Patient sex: M
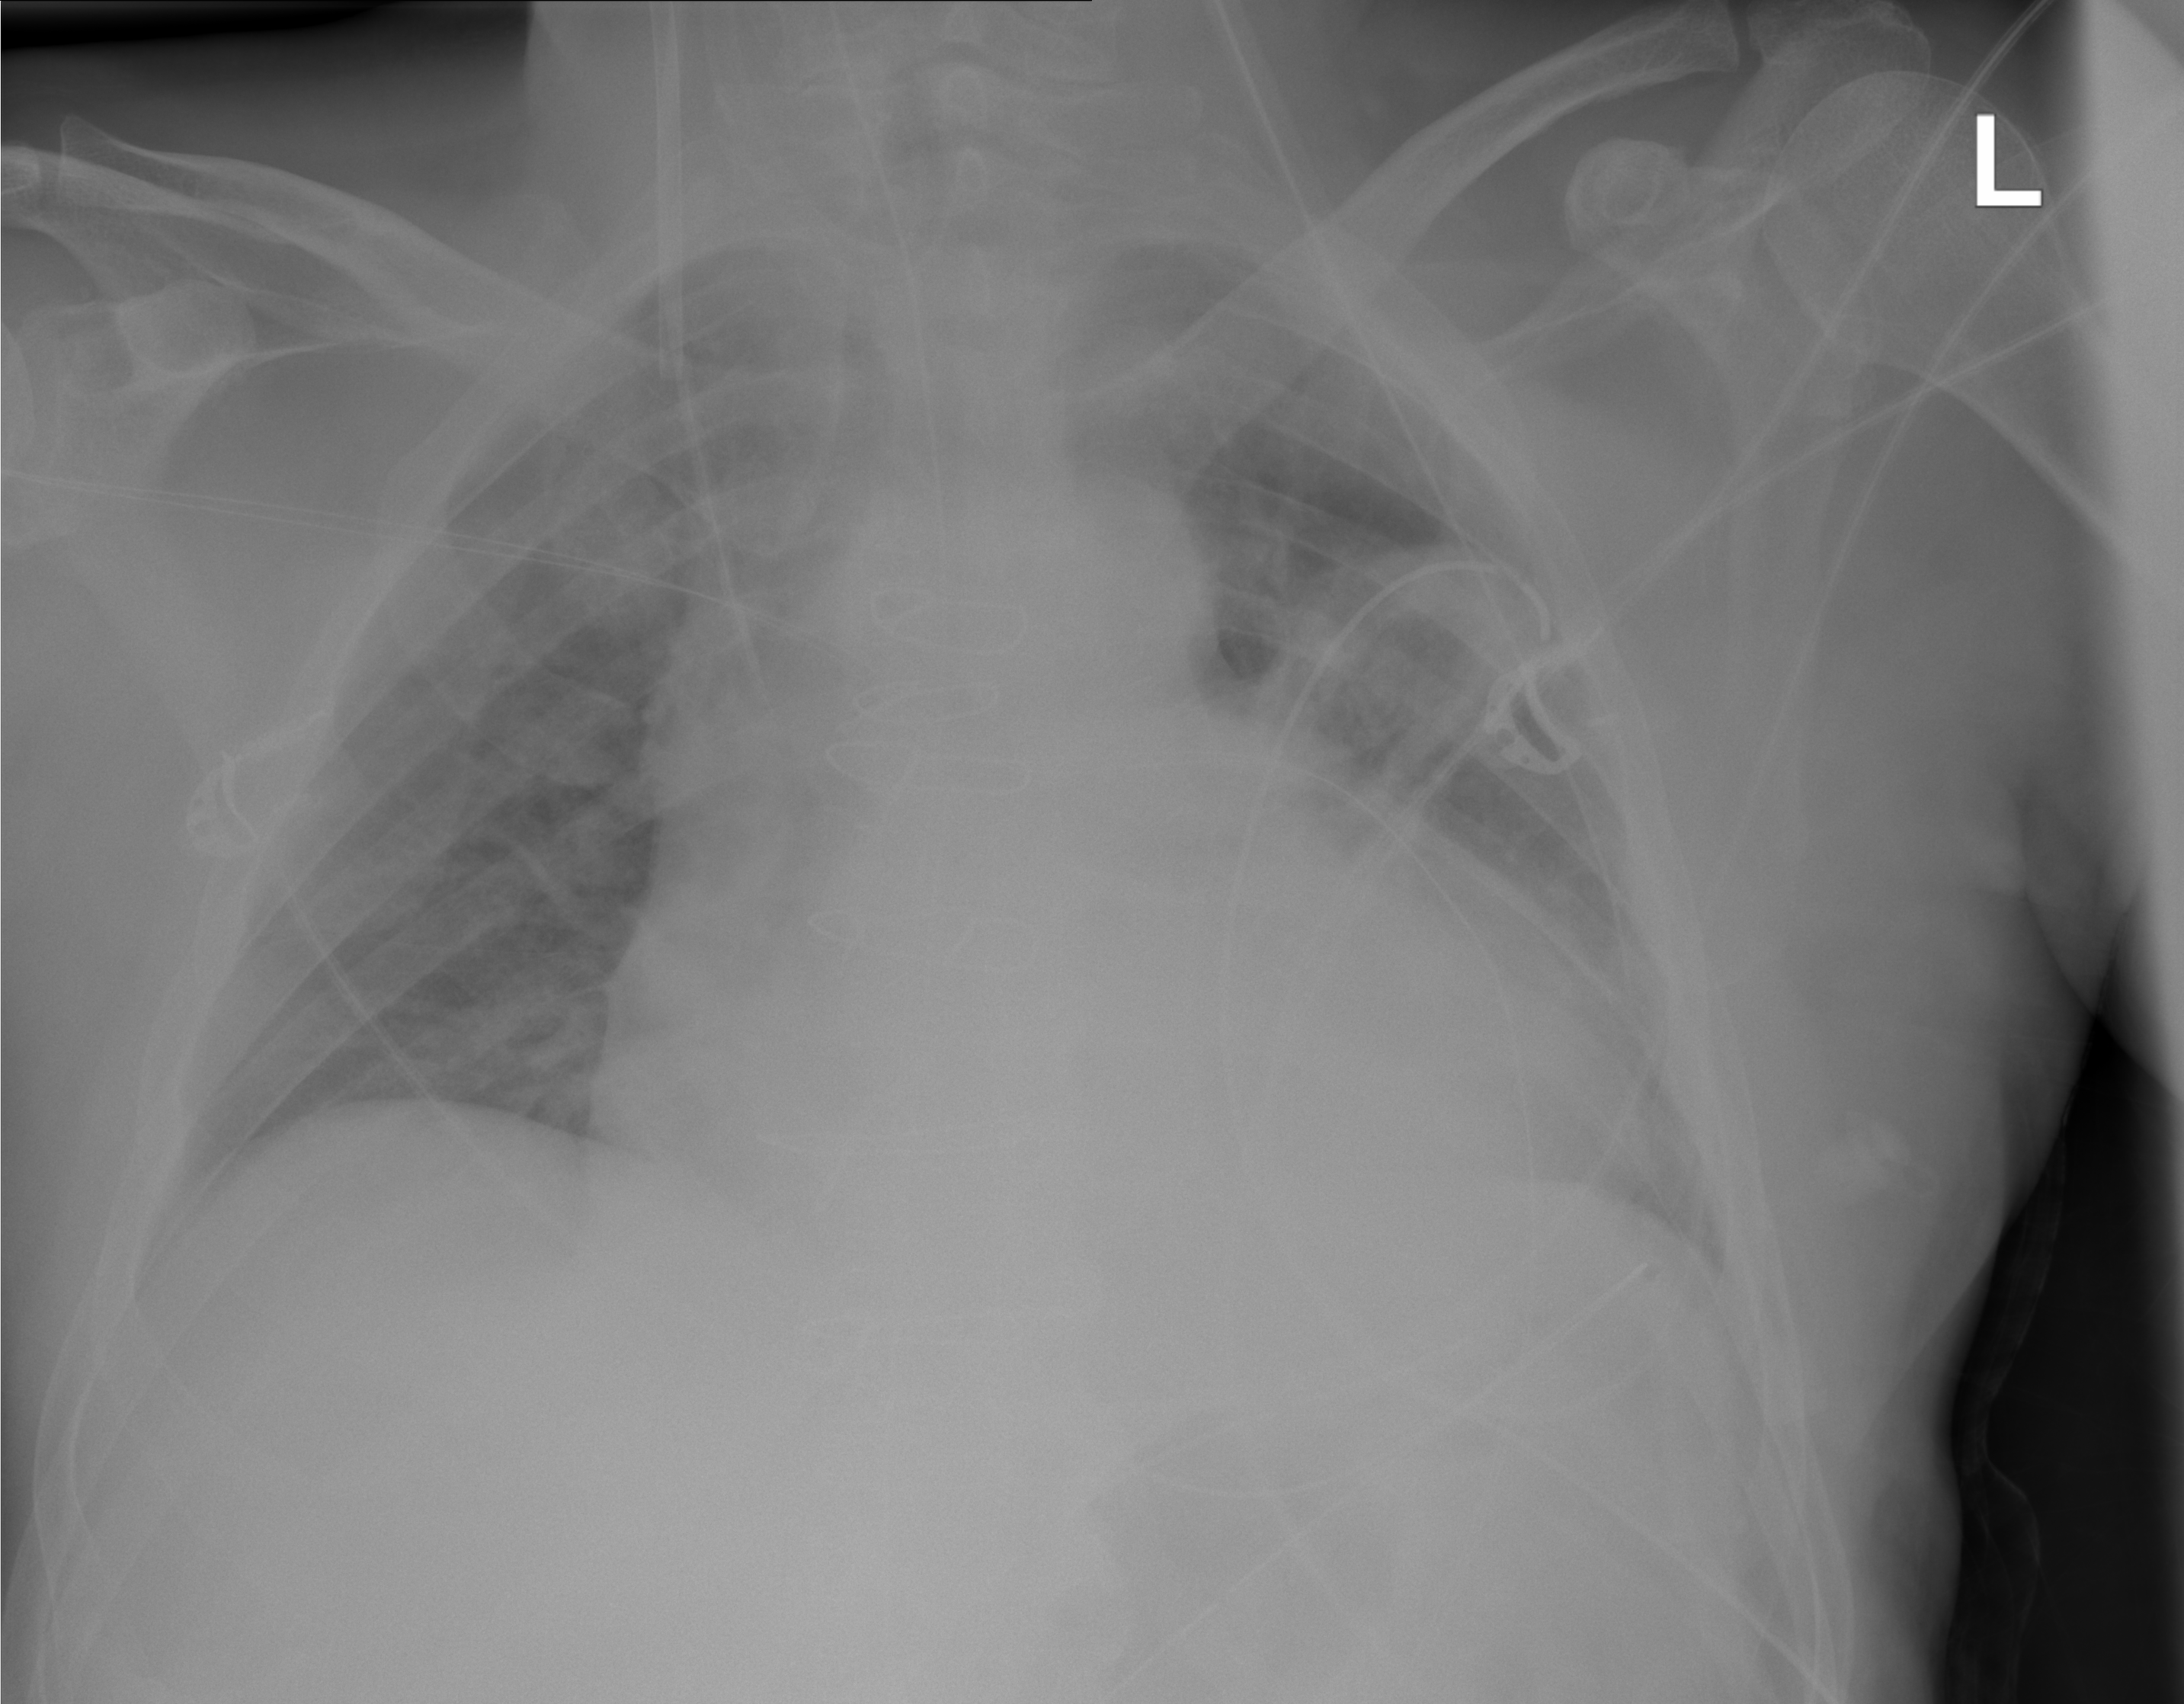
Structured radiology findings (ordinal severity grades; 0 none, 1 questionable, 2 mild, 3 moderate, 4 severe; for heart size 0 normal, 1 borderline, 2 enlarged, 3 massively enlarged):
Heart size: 2
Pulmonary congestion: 2
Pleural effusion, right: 0
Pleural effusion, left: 2
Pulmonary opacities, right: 0
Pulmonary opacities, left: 0
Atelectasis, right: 0
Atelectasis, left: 2